Question: Let's say I have an image that contains only red and transparent pixels:

Now I want the red pixels to show up as . Is this possible with something like '-webkit-filter'? I already know how to assign it an arbitrary hue ('hue-rotate(Ndeg)') and how to make it darker ('brightness(N%)'), but making it lighter (i.e. pink) eludes me. 'brightness(200%)' has no apparent effect. I've also tried starting from a white image, but I can't seem to saturate it.
If there is a JavaScript library that converts any hex color to a series of CSS filters (or anything else that accomplishes this task), that would be optimal, but I doubt such a library exists. I might write one myself if I can figure it out.
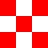
Answer: You can use a canvas to change the color:

For example - just dry isolated code but adjust as needed:
'''
/// draw image onto canvas of same size as image
ctx.drawImage(img, 0, 0);
/// KEY: change composite mode
ctx.globalCompositeOperation = 'source-in';
/// pick any color you want
ctx.fillStyle = '#00f';
/// draw rectangle on top with fill style - only solid pixels will change
ctx.fillRect(0, 0, canvas.width, canvas.height);
'''
<URL>
The composite mode used here will make sure only solid colors are filled; the transparent pixels will remain transparent. You could fill with anything really, gradient, another image and so on.
After this is complete you can now either use the on-screen canvas as-is (it will show as an image) or you can get a data-uri from the canvas which you can set as source for another image element by using 'canvas.toDataURL()' however for this last to work you need to fulfill <URL> requirement. The simplest is to use the canvas directly.